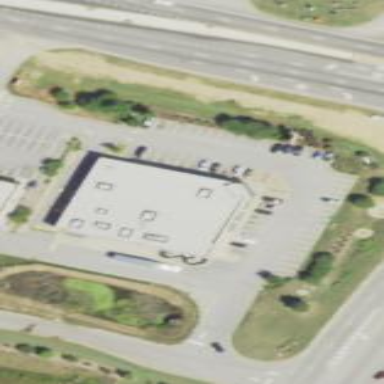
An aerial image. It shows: Building.